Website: apple
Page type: account-selection
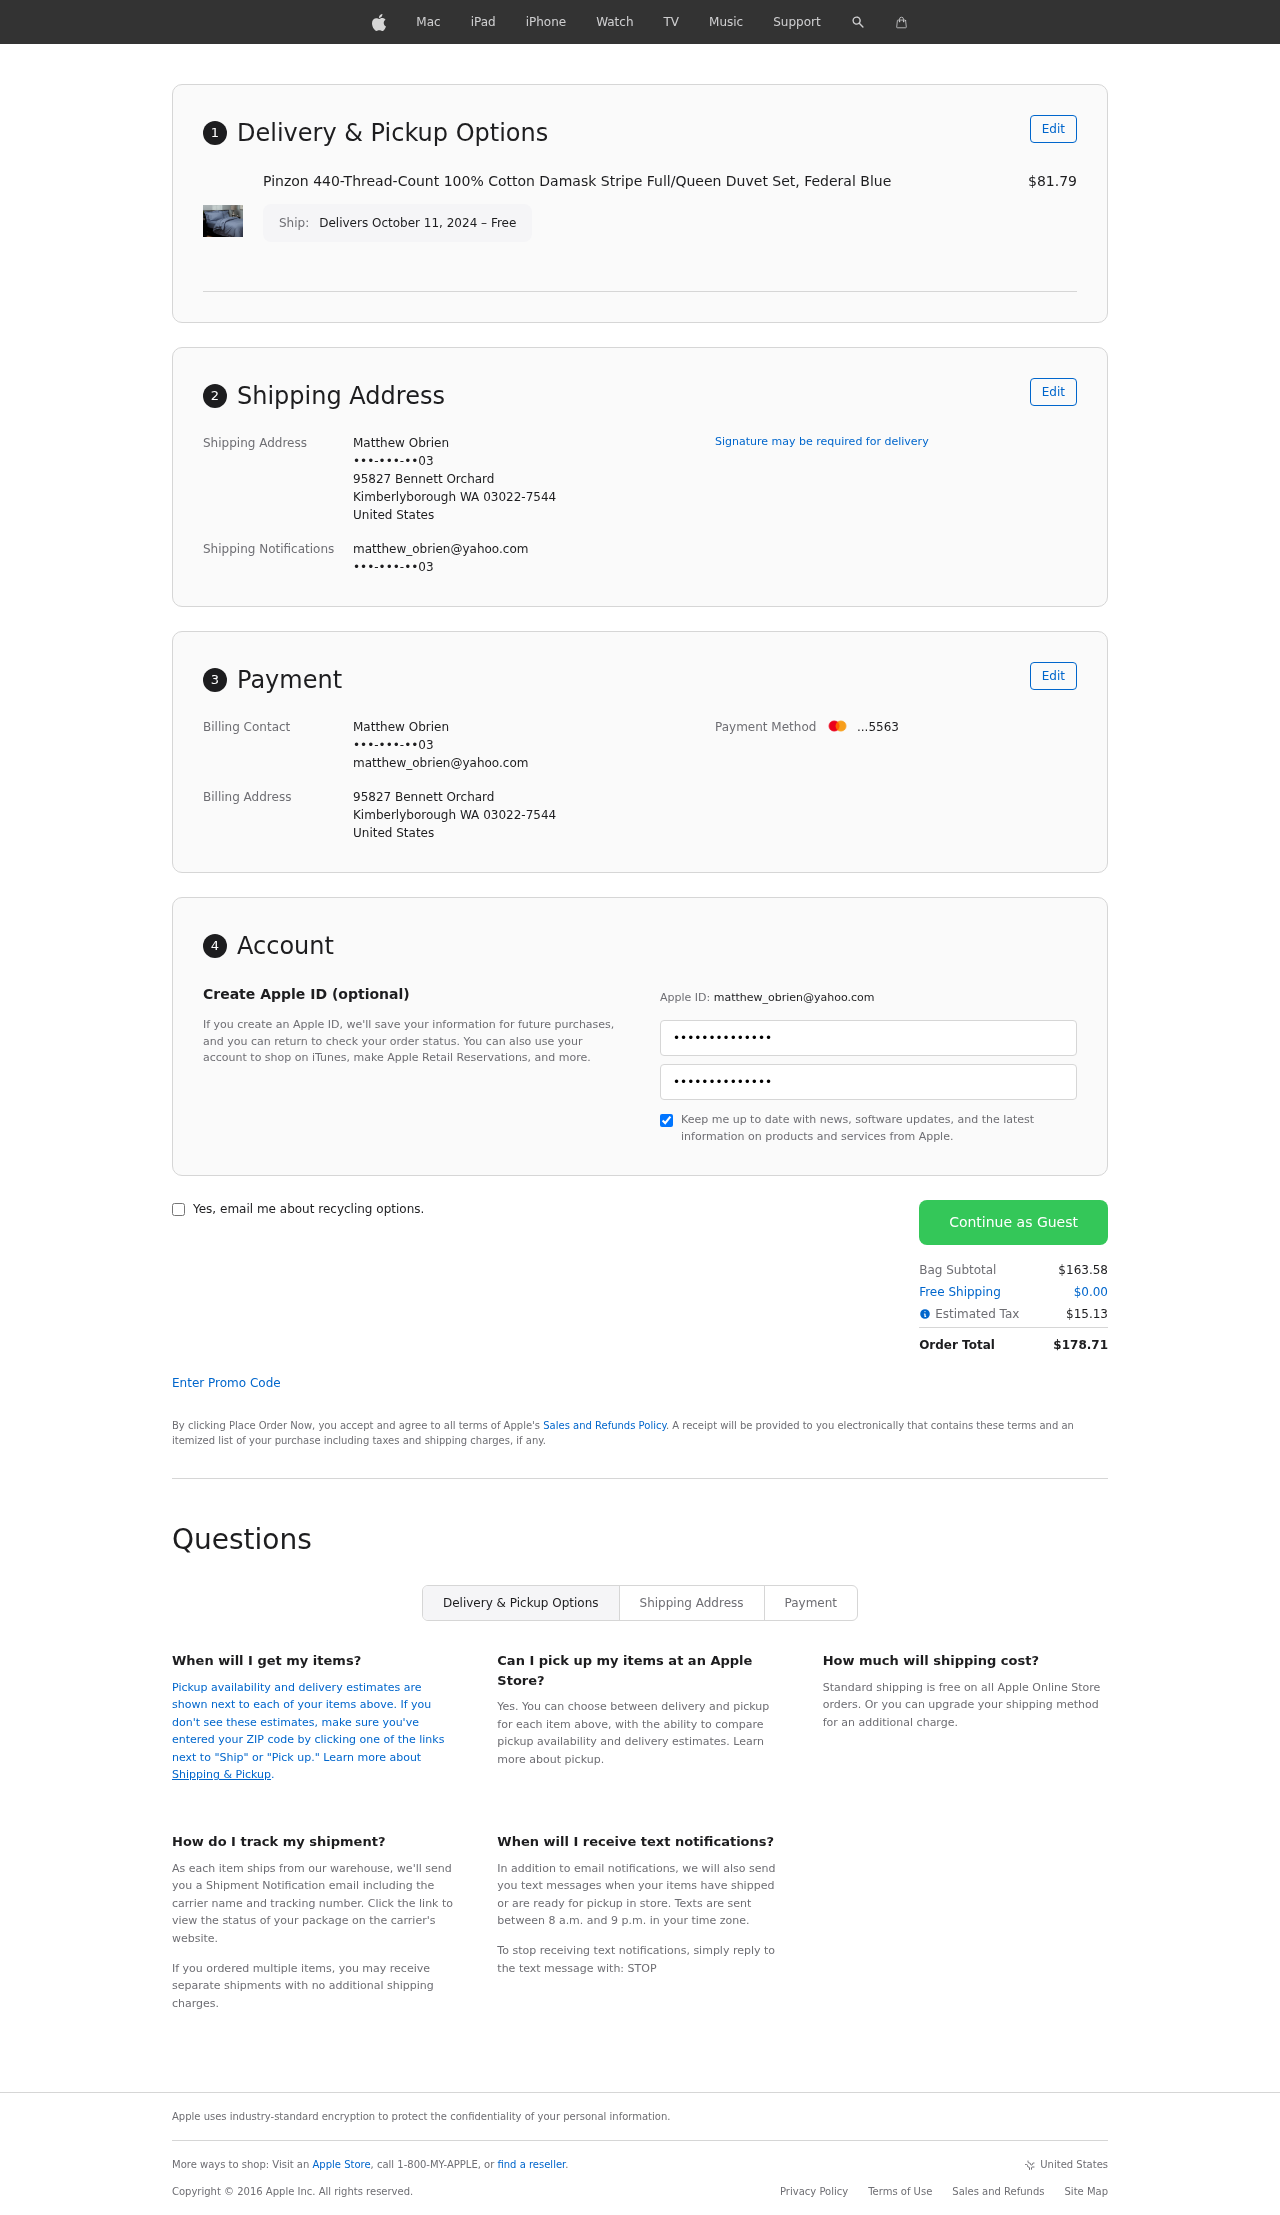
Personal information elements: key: PII_CARD_LAST4
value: ...5563
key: PII_CITY
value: Kimberlyborough
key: PII_COUNTRY
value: United States
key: PII_EMAIL
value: matthew_obrien@yahoo.com
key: PII_FULLNAME
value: Matthew Obrien
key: PII_PHONE
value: •••-•••-••03
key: PII_POSTCODE_FULL
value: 03022-7544
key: PII_POSTCODE_FULL
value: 03022
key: PII_STATE_ABBR
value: WA
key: PII_STREET
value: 95827 Bennett Orchard
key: PII_DOB_MONTH
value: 03
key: PII_FIRSTNAME
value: Matthew
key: PII_LASTNAME
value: Obrien
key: PII_FULLNAME2
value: Matthew Obrien
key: PII_FULLNAME3
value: Matthew Obrien
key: PII_FIRSTNAME2
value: Matthew
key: PII_FIRSTNAME3
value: Matthew
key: PII_LASTNAME2
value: Obrien
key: PII_LASTNAME3
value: Obrien
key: PII_FIRSTNAME_DERIVED
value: Matthew
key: PII_LASTNAME_DERIVED
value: Obrien
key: PII_FULLNAME_DERIVED
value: Matthew Obrien
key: PII_NAME_FULL_DERIVED
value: Matthew Obrien
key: PII_EMAIL2
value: matthew_obrien@yahoo.com
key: PII_EMAIL3
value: matthew_obrien@yahoo.com
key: PII_STREET2
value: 95827 Bennett Orchard
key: PII_POSTCODE
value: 03022
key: PII_POSTCODE_EXT
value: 7544
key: PII_POSTCODE_NUMERIC
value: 3022
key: PII_POSTCODE_EXT_NUMERIC
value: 7544
Product elements: key: PRODUCT1_NAME
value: Pinzon 440-Thread-Count 100% Cotton Damask Stripe Full/Queen Duvet Set, Federal Blue
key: PRODUCT1_PRICE
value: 81.79
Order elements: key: ORDER_DELIVERY_DATE
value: Delivers October 11, 2024 – Free
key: ORDER_SUBTOTAL
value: $163.58
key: ORDER_SHIPPING_COST
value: $0.00
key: ORDER_TAX
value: $15.13
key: ORDER_TOTAL
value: $178.71